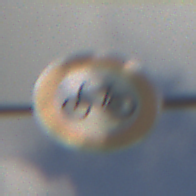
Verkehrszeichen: VerbotRadverkehr
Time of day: Midday
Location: Outdoor (RoadRail)
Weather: PartlyCloudy
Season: NotSpecified
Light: Natural